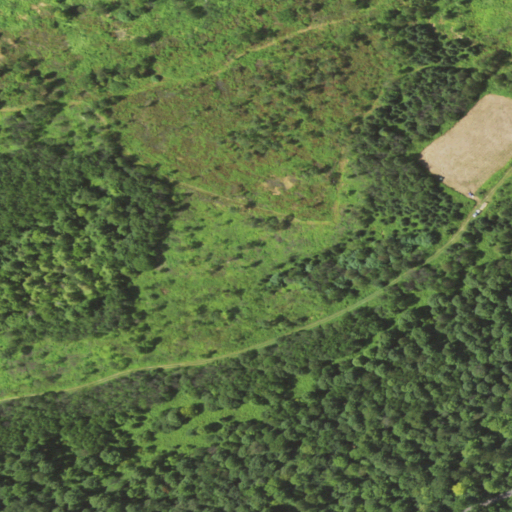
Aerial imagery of ridge(s) in Pennsylvania named Nettle Ridge containing deciduous forest, mixed forest, grassland, woody wetlands, and open development